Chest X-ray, PA view. Patient: 33 years old, sex M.
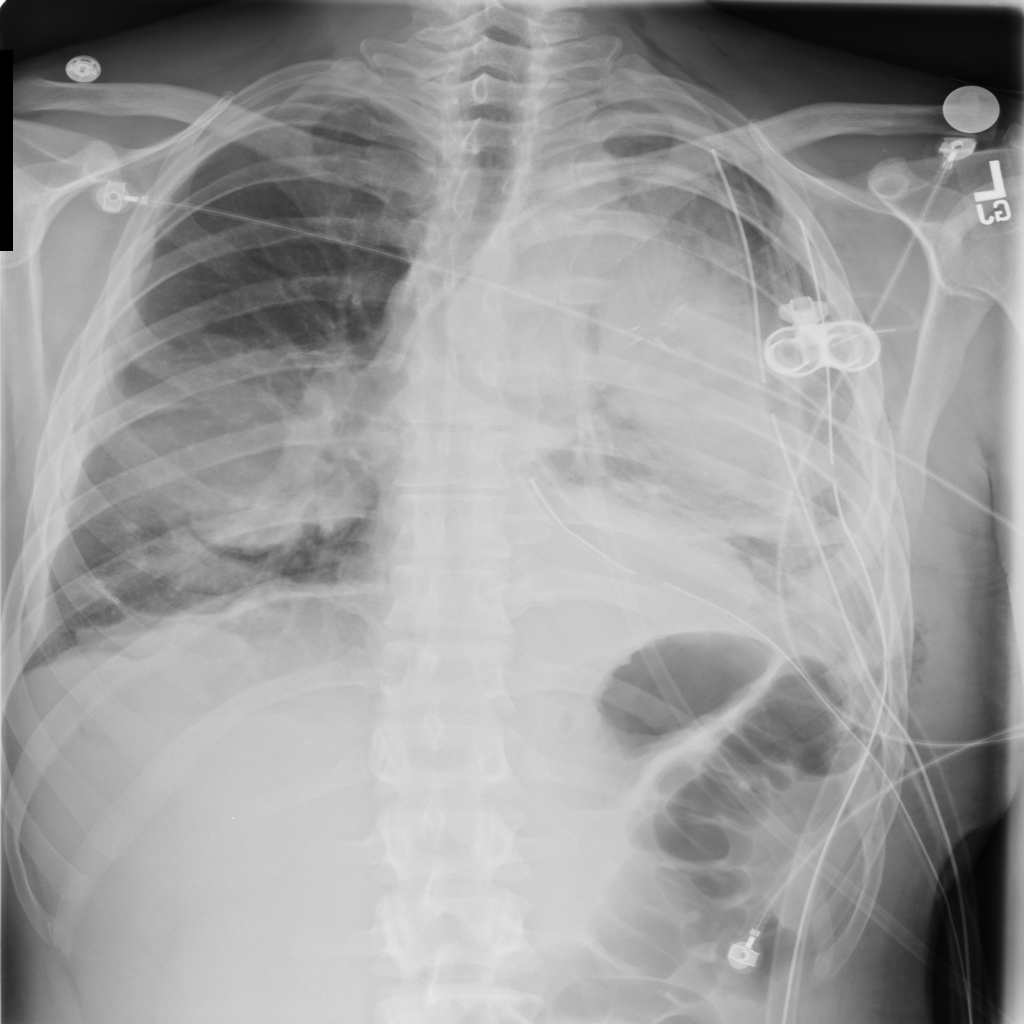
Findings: Emphysema